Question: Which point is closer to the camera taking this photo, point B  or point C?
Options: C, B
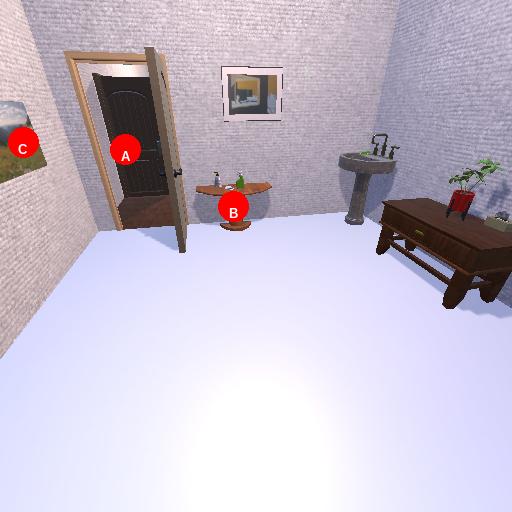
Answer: C